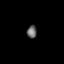
Tissue: skin
Cell type: Others
Senescence score: 0.6918
Nuclear area (px): 124
Mean DAPI intensity: 102.637